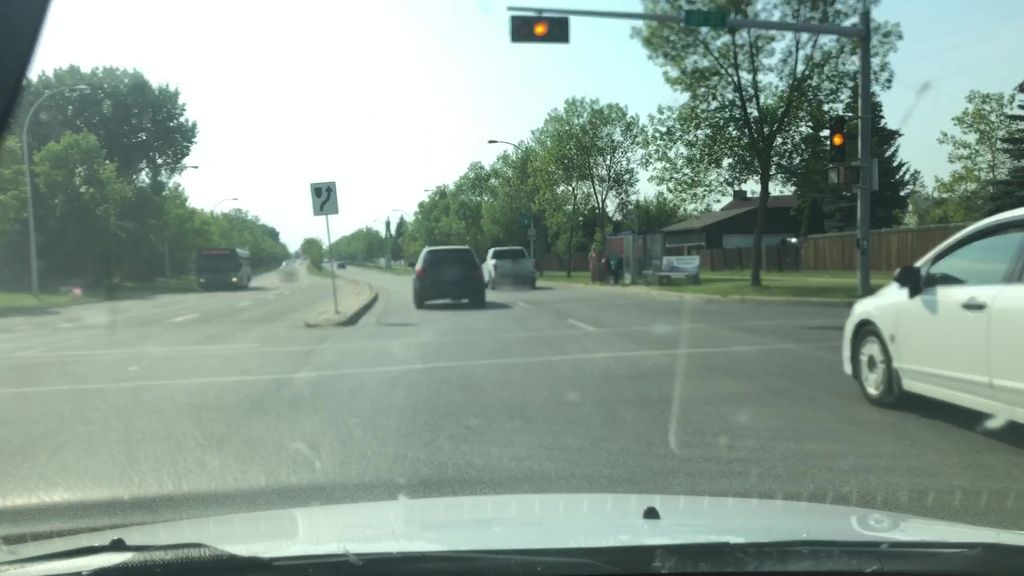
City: edmonton